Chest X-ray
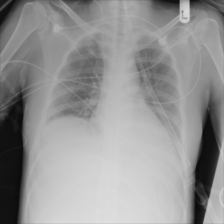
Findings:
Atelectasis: negative
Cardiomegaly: negative
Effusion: negative
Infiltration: negative
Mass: negative
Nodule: negative
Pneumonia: negative
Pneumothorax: negative
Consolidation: negative
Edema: negative
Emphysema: negative
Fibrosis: negative
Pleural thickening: negative
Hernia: negative